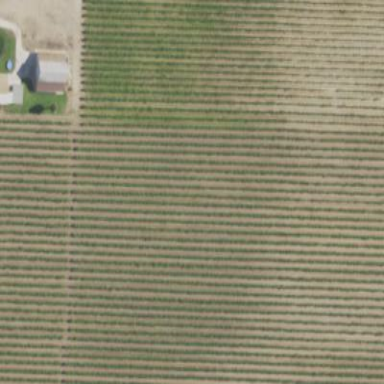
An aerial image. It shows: Vineyard growing grapes.